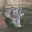
Label: 4